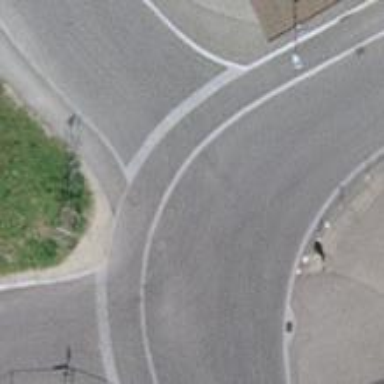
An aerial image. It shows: Unclassified road with asphalt surface. There is sidewalk on the left.